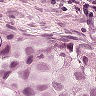
Metastatic tissue present: yes